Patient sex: M
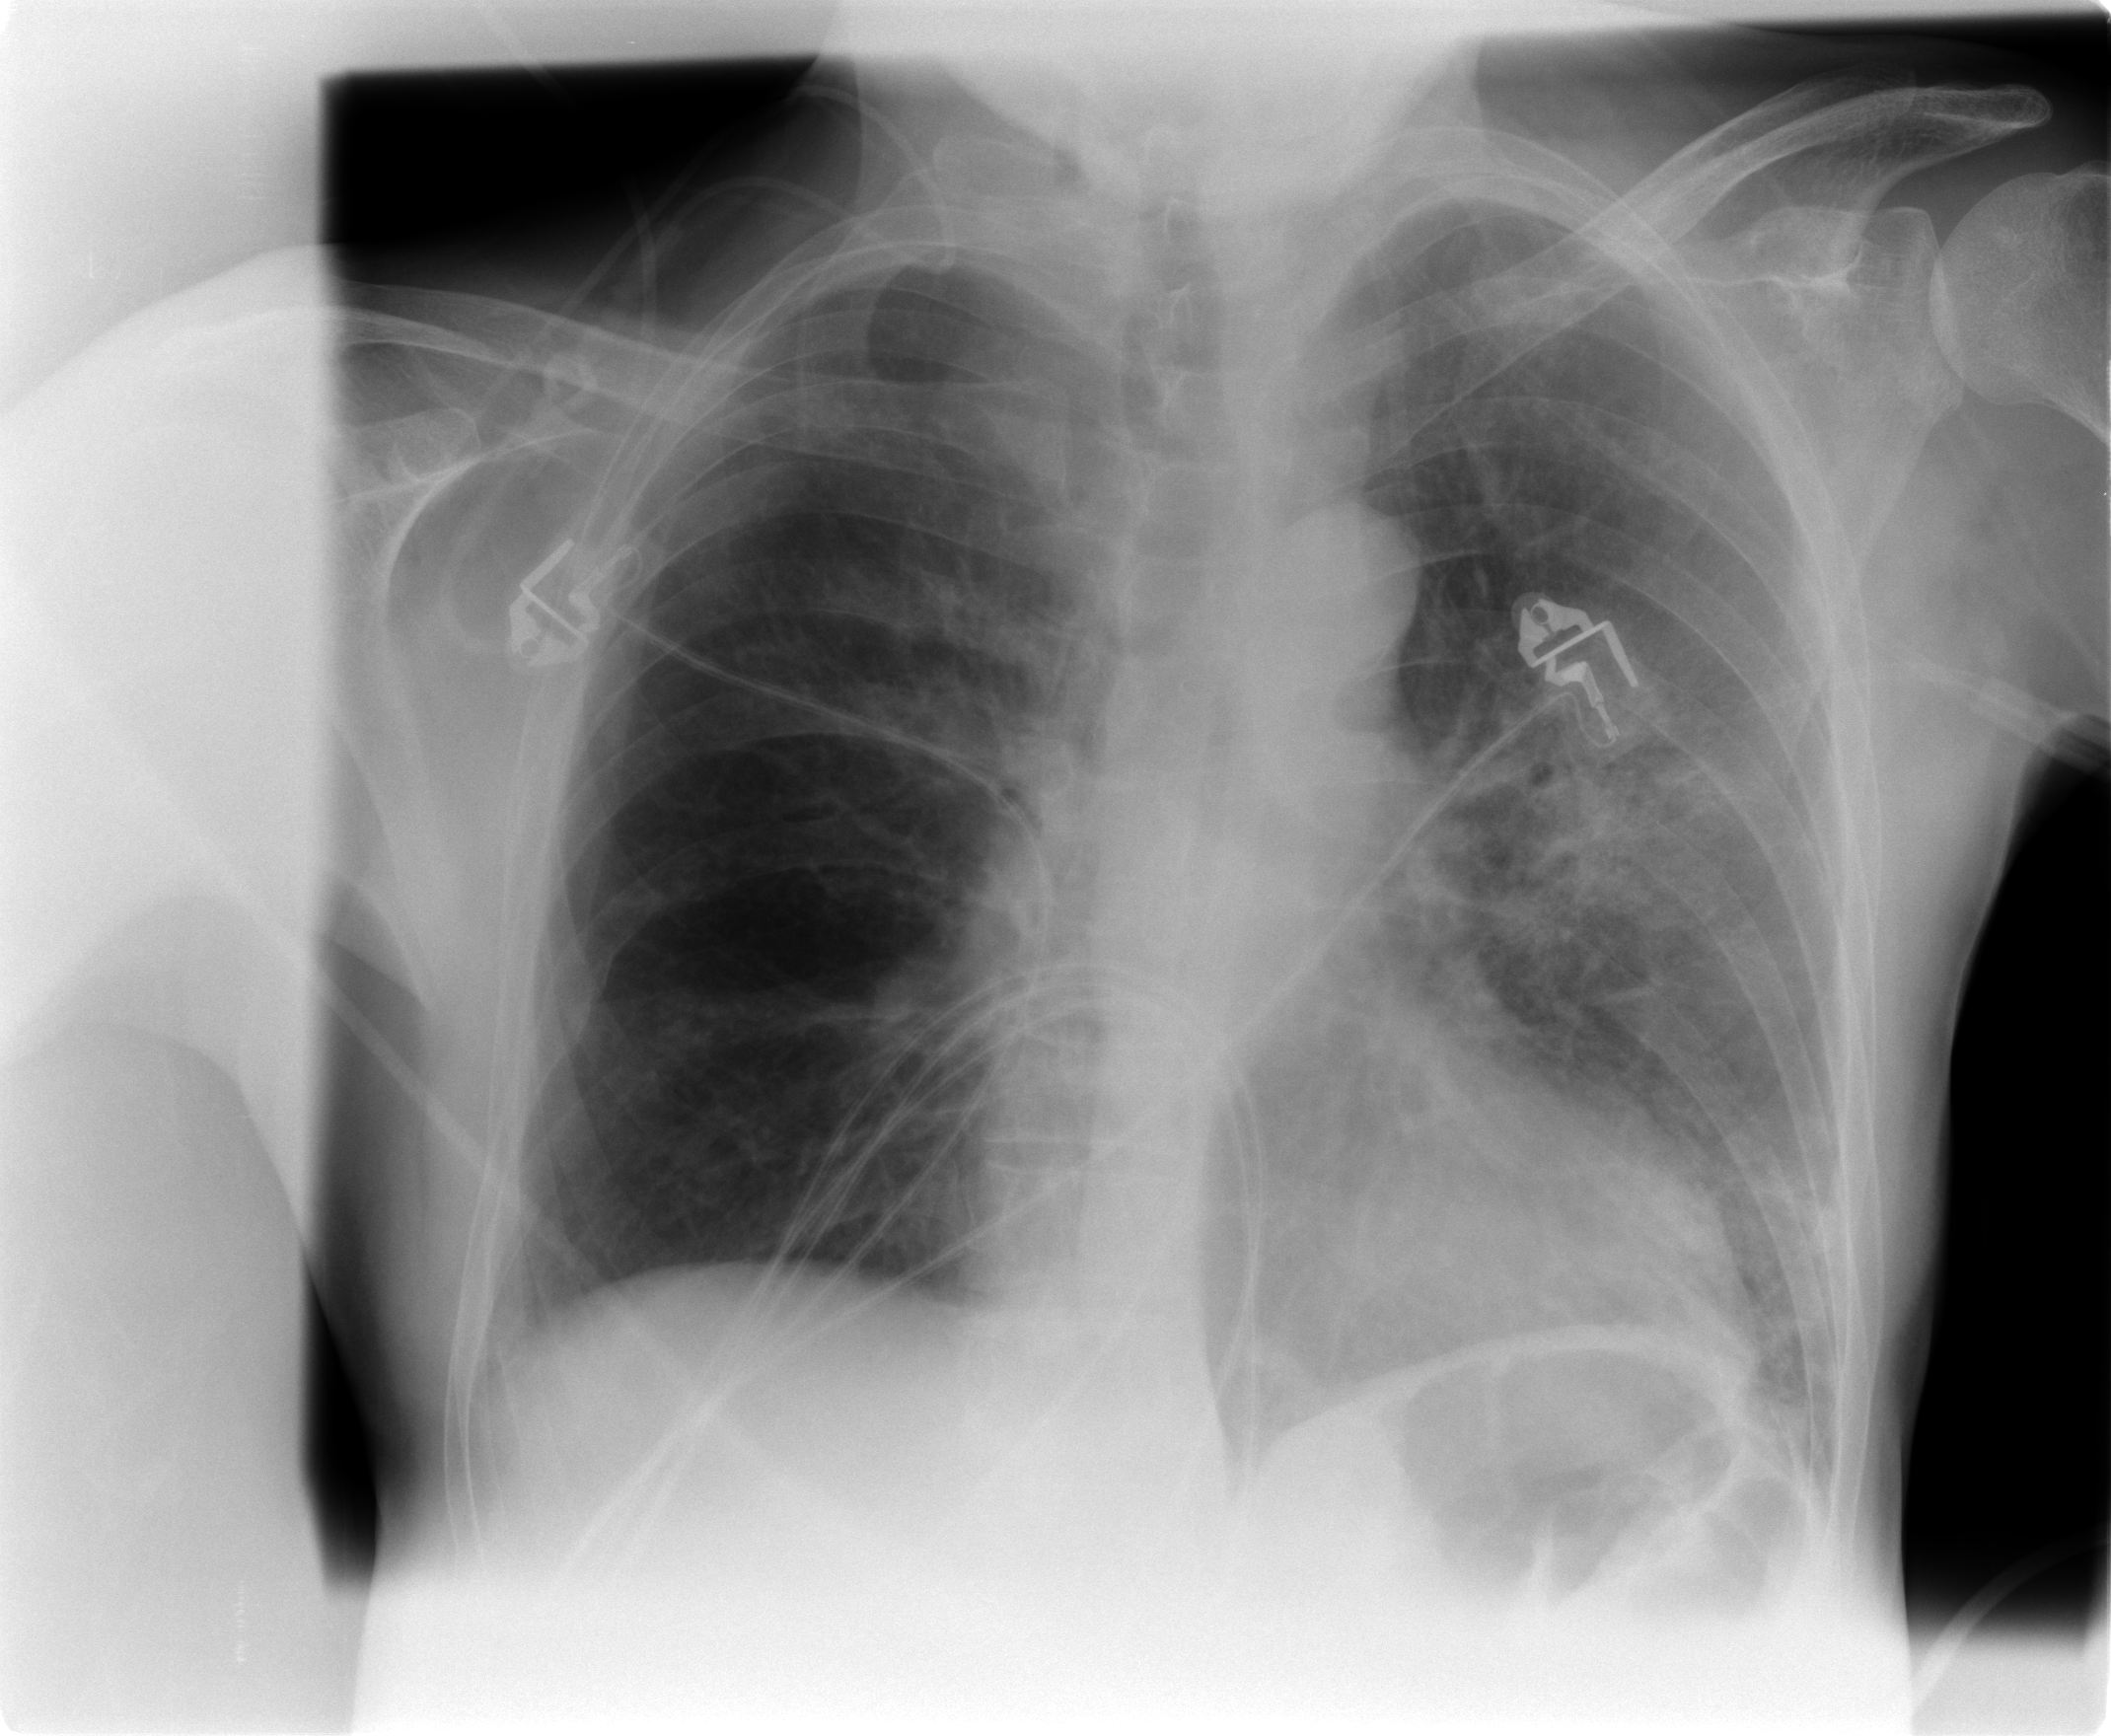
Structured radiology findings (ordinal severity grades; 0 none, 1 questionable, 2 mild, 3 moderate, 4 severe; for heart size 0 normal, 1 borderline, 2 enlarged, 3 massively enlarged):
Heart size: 0
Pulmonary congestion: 2
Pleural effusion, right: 0
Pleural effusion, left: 0
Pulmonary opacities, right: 0
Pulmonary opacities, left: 3
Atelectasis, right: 2
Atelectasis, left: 3